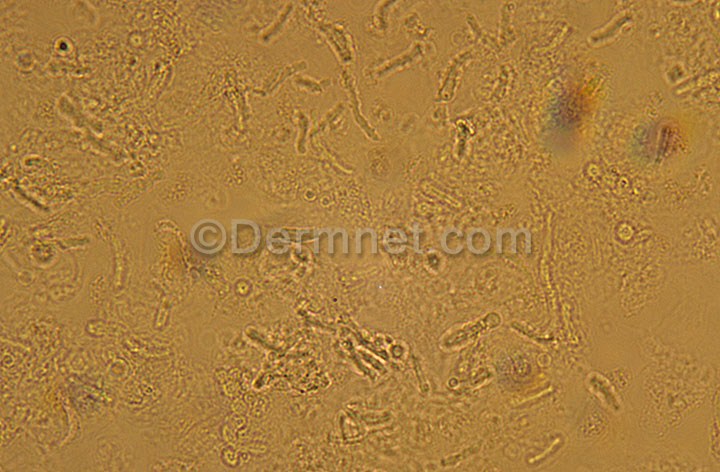
Disease: Tinea Ringworm Candidiasis and other Fungal Infections